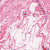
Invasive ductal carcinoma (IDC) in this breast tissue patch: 0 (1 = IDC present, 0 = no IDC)